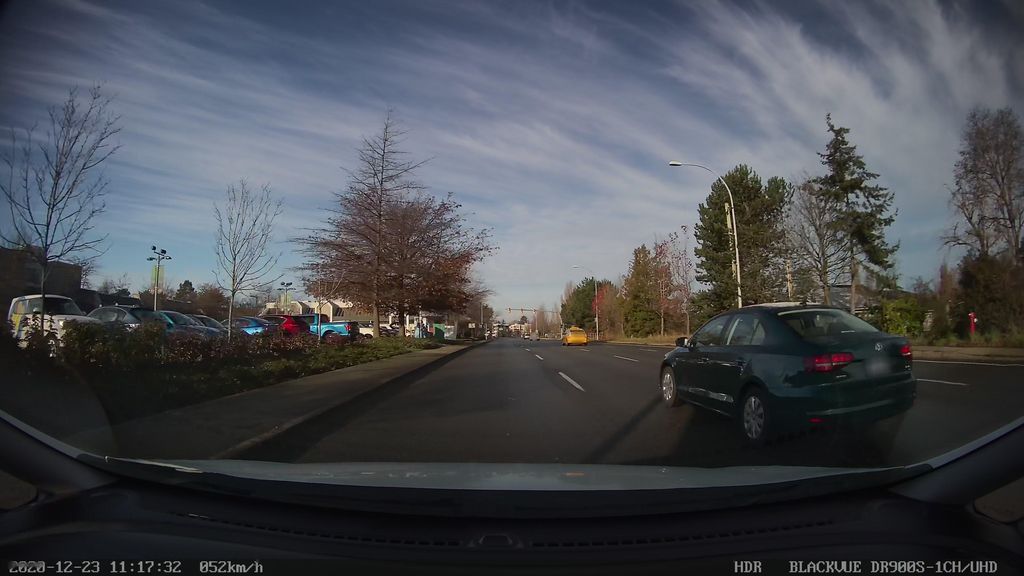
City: victoria